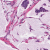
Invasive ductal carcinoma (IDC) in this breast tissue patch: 1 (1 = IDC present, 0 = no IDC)